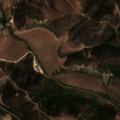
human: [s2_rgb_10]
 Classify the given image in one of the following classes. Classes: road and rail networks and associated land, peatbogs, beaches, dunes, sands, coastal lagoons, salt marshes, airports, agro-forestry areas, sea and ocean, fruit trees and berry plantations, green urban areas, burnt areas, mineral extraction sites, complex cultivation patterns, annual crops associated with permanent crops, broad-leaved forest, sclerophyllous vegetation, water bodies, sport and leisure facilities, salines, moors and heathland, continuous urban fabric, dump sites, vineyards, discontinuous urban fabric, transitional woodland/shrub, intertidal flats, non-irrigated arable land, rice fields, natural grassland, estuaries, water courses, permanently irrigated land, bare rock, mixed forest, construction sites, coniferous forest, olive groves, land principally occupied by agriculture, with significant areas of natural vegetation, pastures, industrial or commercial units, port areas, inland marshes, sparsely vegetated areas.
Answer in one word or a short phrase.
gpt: non-irrigated arable land, pastures, complex cultivation patterns, natural grassland, sclerophyllous vegetation, transitional woodland/shrub